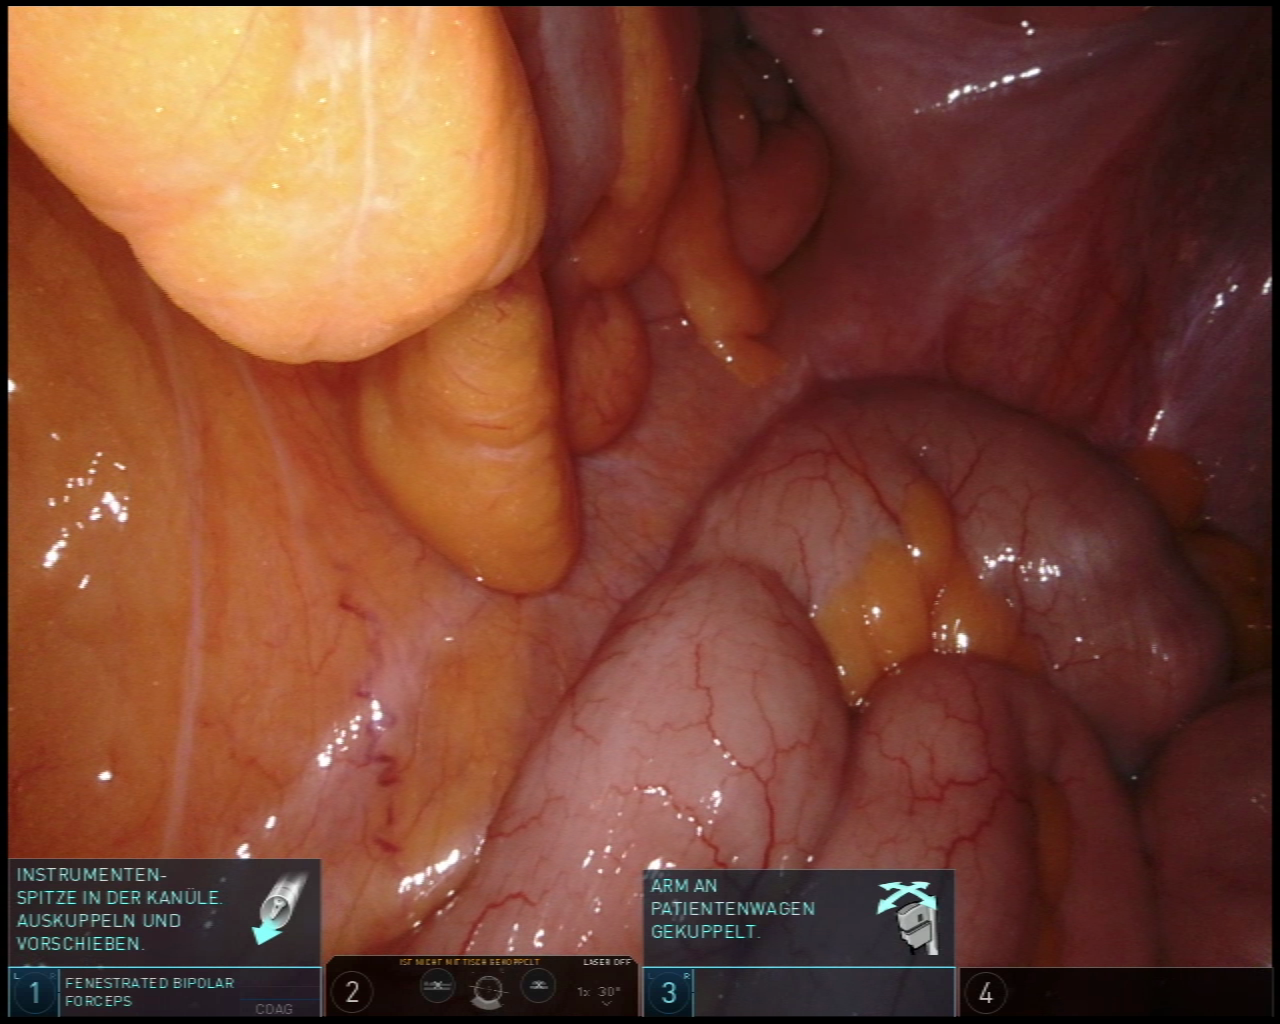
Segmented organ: colon
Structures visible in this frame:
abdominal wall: yes
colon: yes
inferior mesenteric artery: no
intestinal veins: no
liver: no
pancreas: no
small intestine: yes
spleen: no
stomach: no
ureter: no
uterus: no
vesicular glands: no